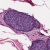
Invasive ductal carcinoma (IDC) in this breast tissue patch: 0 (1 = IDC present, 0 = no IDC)